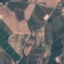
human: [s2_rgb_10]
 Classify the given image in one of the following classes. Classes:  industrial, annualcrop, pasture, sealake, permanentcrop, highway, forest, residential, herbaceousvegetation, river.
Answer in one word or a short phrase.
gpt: PermanentCrop